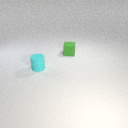
small cyan rubber cylinder in front of small green rubber cube